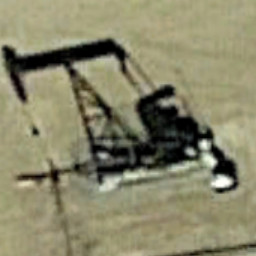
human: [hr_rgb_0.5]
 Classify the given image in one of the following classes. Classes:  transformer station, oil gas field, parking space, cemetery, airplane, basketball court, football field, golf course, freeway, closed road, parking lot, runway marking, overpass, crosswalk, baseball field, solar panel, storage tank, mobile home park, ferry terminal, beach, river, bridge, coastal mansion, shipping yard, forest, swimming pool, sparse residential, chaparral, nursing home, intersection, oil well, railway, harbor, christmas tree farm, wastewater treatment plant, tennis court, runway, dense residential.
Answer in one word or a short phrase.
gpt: oil well